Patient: sex M, age 17
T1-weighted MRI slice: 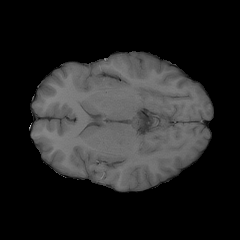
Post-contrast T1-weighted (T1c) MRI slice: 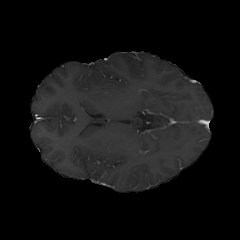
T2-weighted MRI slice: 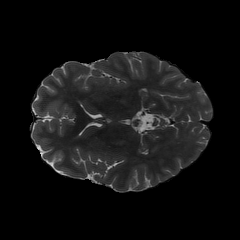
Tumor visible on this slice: no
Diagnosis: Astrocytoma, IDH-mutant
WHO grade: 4